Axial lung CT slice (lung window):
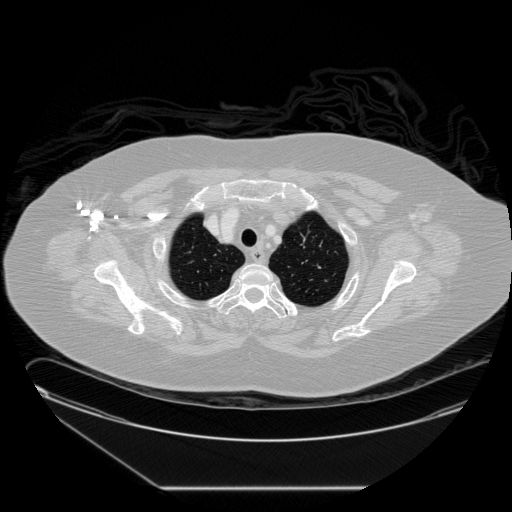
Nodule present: no